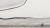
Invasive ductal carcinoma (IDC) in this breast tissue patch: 0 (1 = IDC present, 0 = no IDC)